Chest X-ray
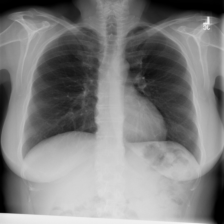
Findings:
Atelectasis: negative
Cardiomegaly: negative
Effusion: negative
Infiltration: negative
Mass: negative
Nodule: negative
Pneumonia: negative
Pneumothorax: negative
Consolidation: negative
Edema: negative
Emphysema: negative
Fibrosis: negative
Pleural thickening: negative
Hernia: negative